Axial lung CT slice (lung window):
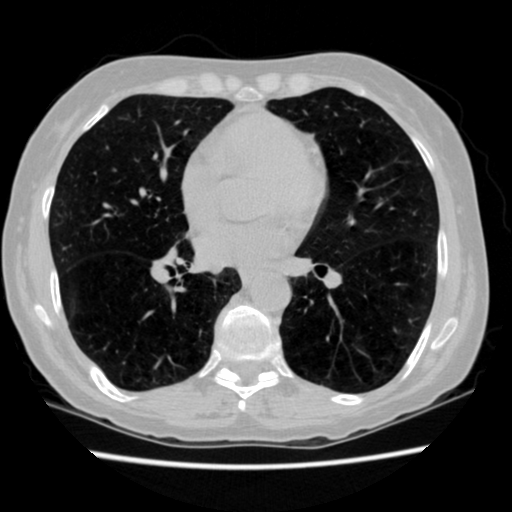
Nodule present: no